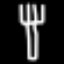
Label: fork